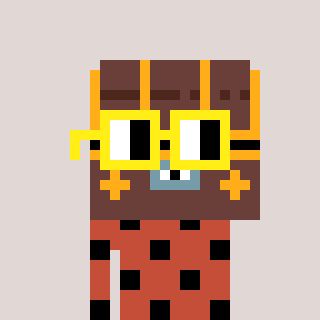
a pixel art character with square yellow glasses, a treasure chest-shaped head and a rust-colored body on a warm background